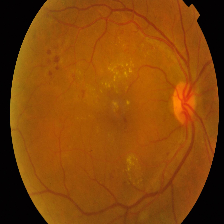
Diabetic retinopathy grade: Proliferative DR